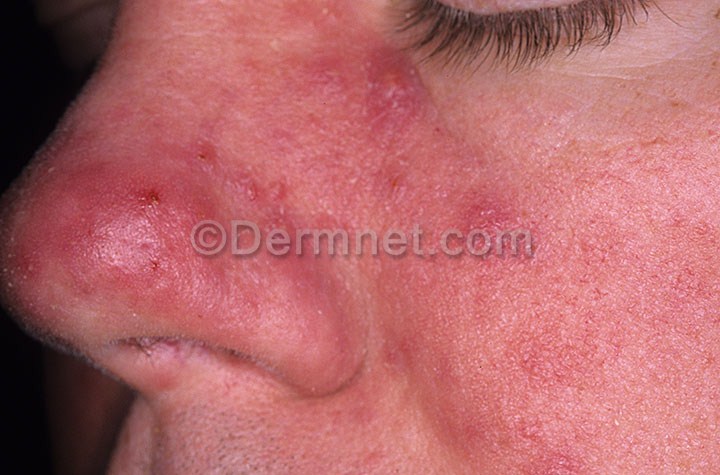
Disease: Acne and Rosacea Photos